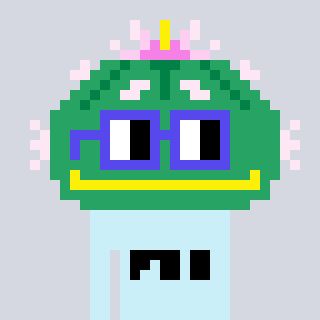
a pixel art character with square blue glasses, a peyote-shaped head and a cold-colored body on a cool background